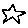
Label: star